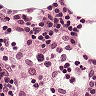
Metastatic tissue present: no